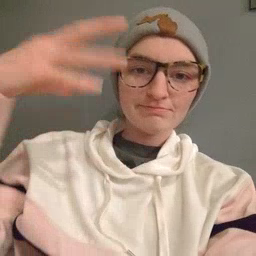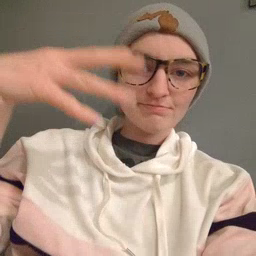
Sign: lamp